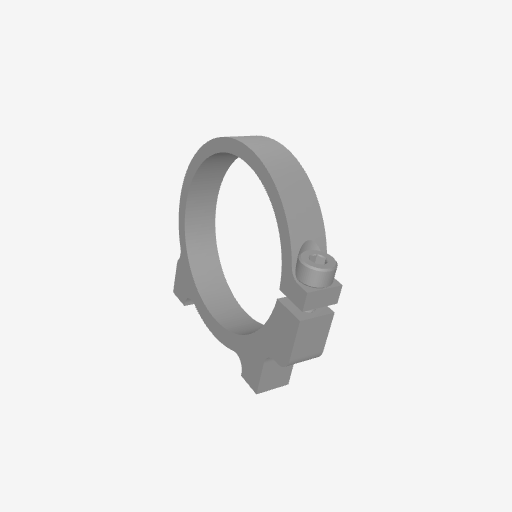
Part: Side1Post2ClampingMount37ID